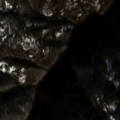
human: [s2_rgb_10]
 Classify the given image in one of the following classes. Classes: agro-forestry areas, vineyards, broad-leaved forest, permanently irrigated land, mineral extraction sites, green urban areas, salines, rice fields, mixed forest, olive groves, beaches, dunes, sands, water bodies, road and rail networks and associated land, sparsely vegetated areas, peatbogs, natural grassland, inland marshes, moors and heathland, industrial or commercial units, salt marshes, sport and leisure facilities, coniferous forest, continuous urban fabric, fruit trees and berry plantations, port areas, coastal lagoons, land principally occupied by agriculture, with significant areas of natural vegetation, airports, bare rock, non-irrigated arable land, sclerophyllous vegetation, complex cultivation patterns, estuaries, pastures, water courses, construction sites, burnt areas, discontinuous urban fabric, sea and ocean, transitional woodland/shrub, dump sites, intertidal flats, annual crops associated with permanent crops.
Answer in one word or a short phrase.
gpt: broad-leaved forest